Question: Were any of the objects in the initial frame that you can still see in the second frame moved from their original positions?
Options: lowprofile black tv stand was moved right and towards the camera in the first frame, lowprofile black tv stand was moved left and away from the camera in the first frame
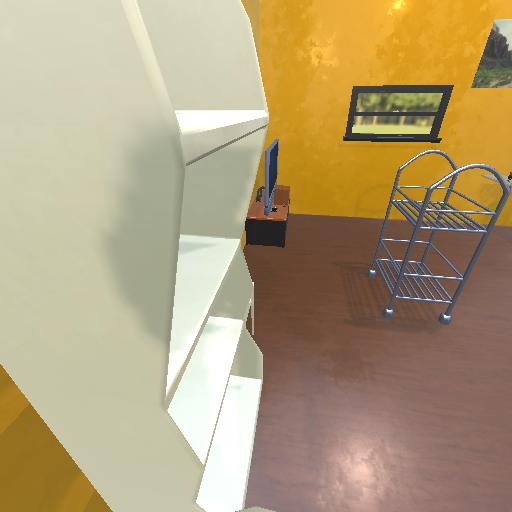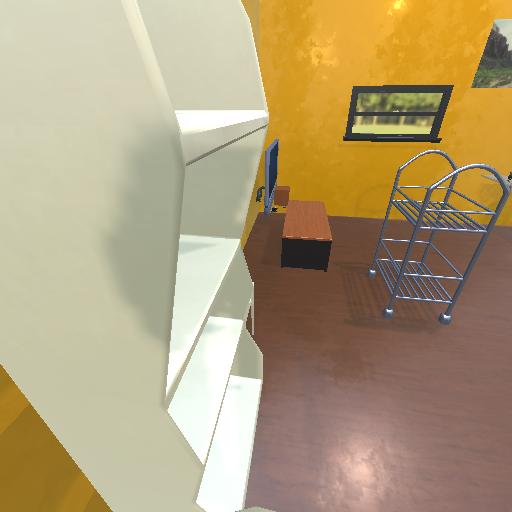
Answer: lowprofile black tv stand was moved right and towards the camera in the first frame